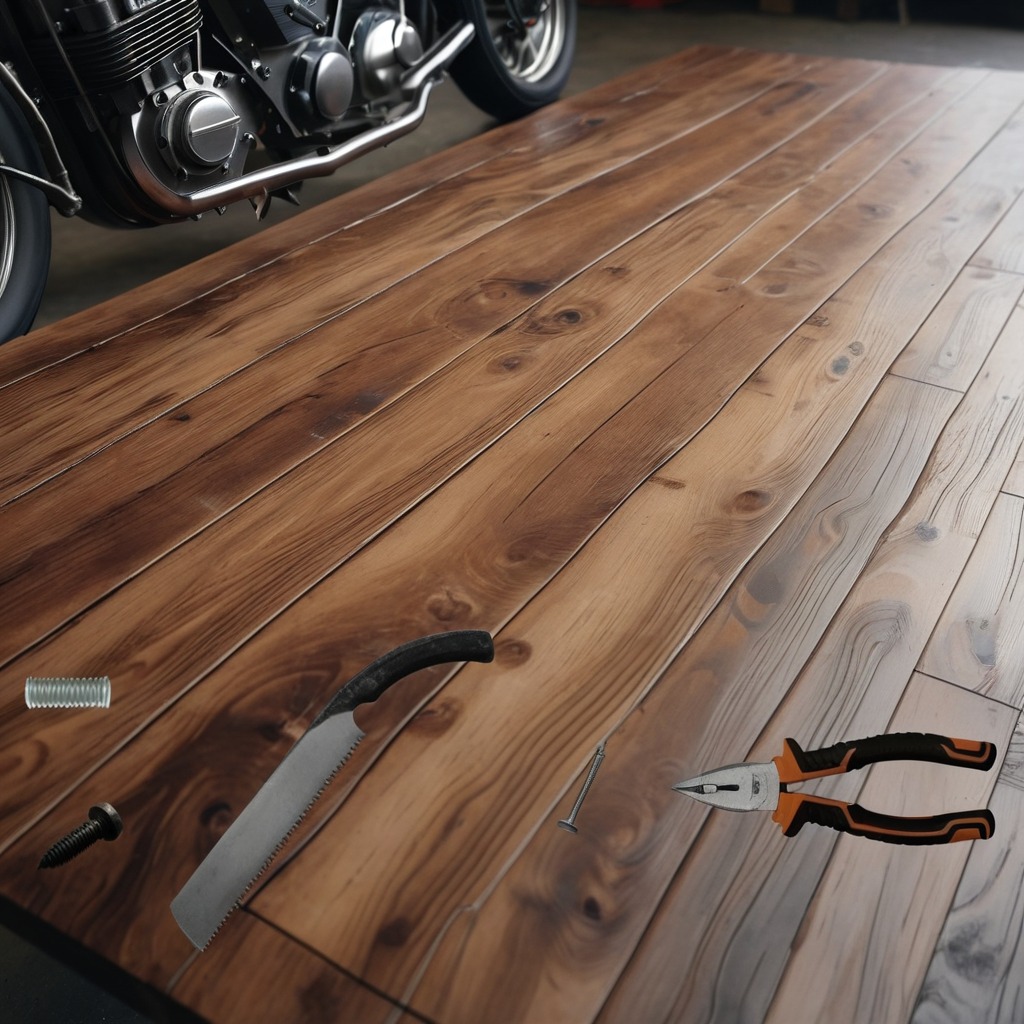
A metal machine screw, an iron nail, a pair of pliers, a coiled metal spring, and a handheld metal saw are lying on the oil-spilled wooden table in a vintage motorcycle garage.